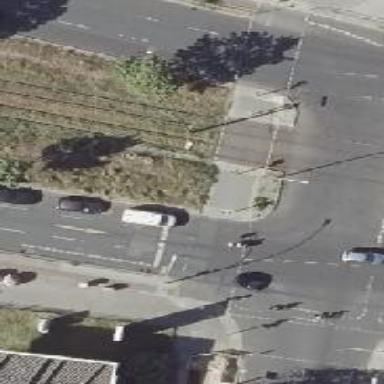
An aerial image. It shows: Crossing with traffic signals.